Aerial crown-view tile of a tropical tree (Barro Colorado Island, Panama), acquired 20240918:
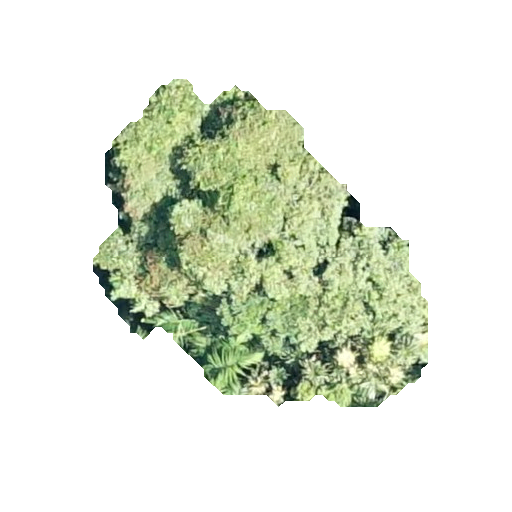
Species: Protium tenuifolium
GBIF accepted scientific name: Protium tenuifolium
Crown area: 114.448 m²